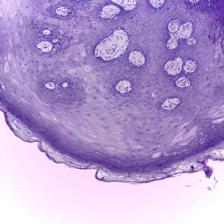
Diagnosis: Normal